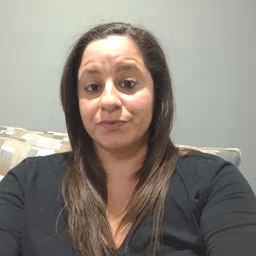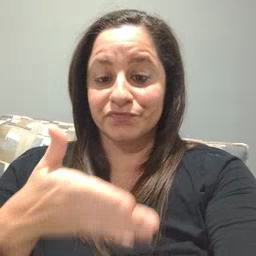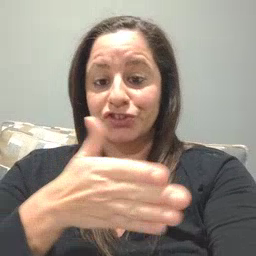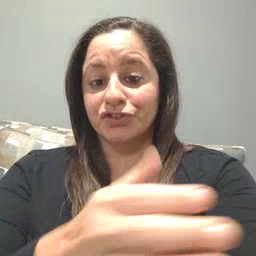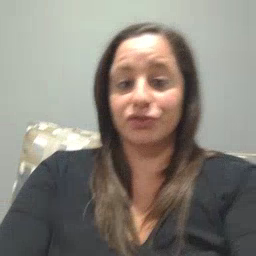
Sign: fish